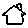
Label: house